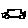
Label: car